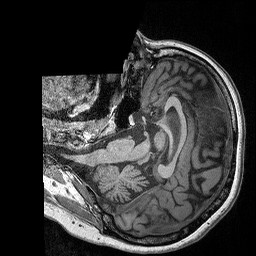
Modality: T1w
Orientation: axial
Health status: ill
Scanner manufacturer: siemens
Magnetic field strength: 3 T
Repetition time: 2.3 s
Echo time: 0.00298 s